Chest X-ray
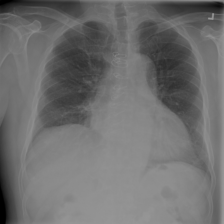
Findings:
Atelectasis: negative
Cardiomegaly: negative
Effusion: negative
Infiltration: negative
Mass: positive
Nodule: negative
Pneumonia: negative
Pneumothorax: negative
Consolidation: negative
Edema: negative
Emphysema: negative
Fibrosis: negative
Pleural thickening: negative
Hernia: negative